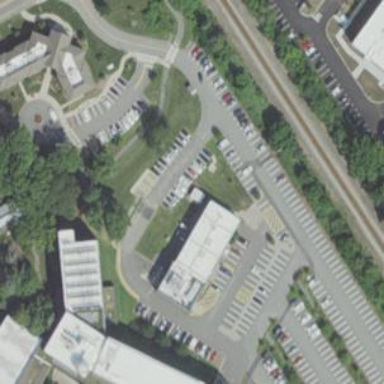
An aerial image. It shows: Parking space.